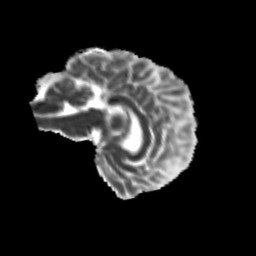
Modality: MD
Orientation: sagittal
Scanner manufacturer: siemens
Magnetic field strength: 3 T
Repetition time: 9.2 s
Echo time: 0.084 s